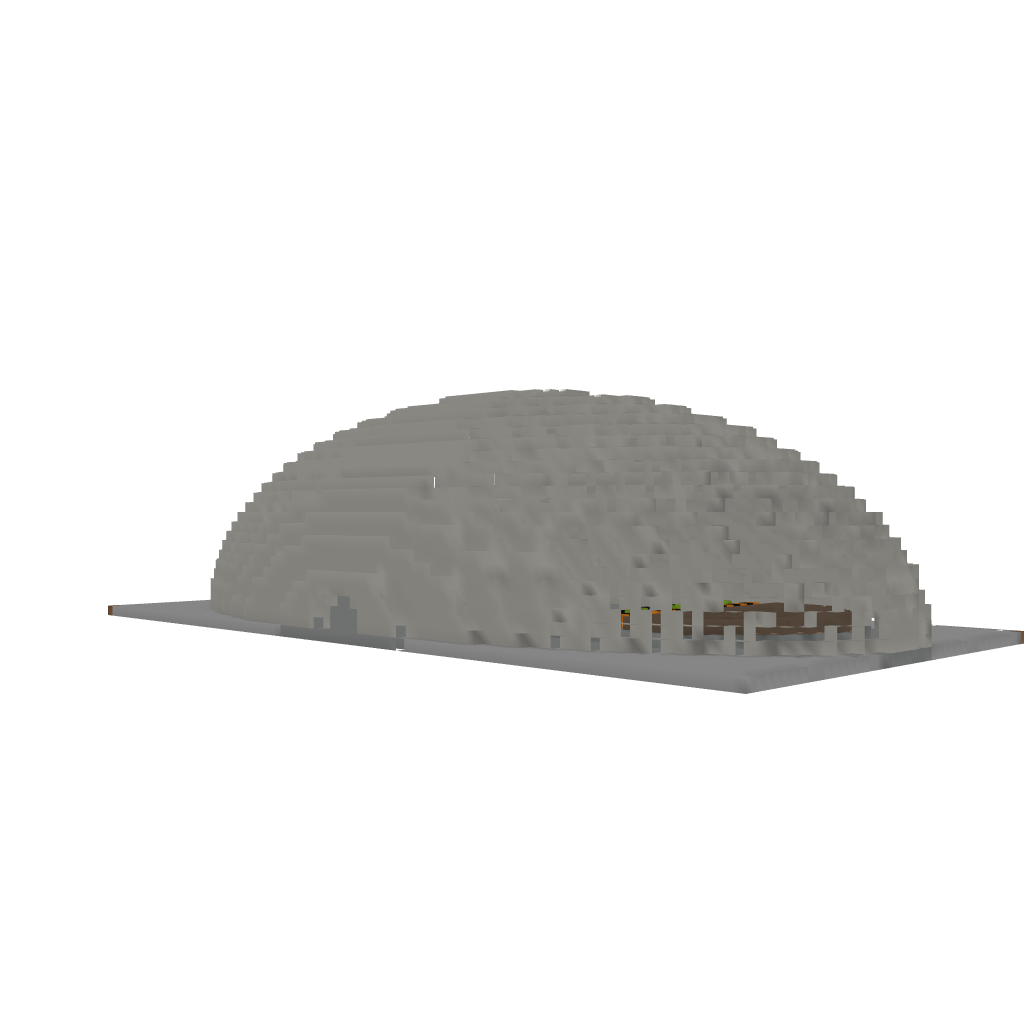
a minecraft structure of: Elliptical BioSphere